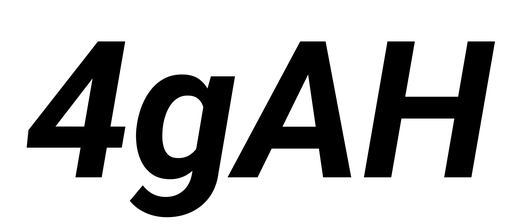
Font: Roboto-Italic_Bold_Italic